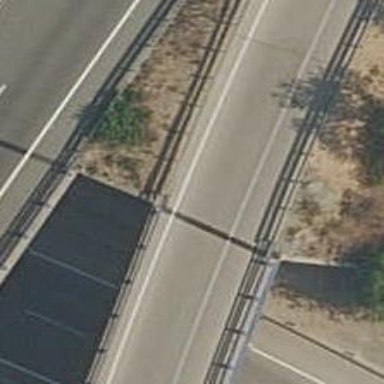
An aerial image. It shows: Motorway link bridge.